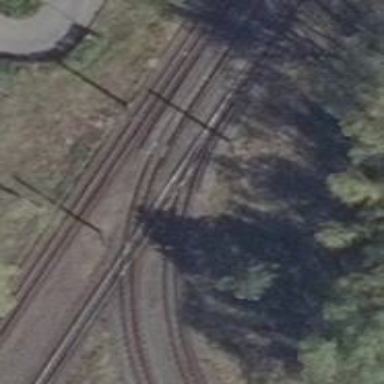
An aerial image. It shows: Railway crossing.